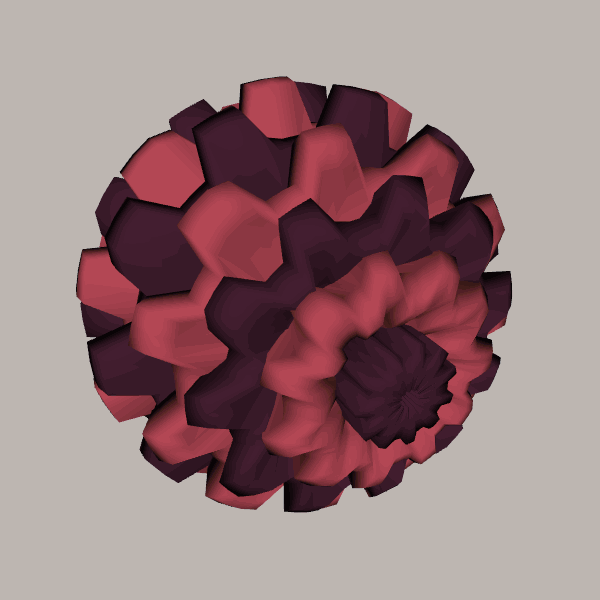
Background: light